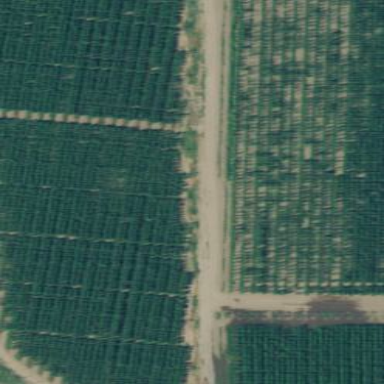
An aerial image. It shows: Orchard.